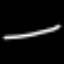
Label: line